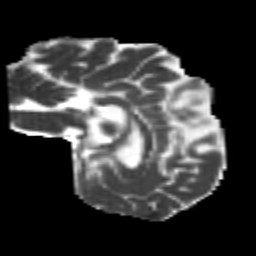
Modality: MD
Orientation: sagittal
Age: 26
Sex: male
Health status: healthy
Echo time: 0.074 s